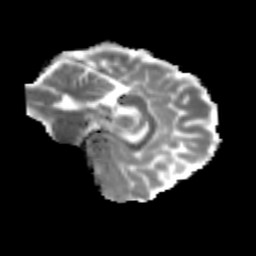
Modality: MD
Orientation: sagittal
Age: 24
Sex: male
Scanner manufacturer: siemens
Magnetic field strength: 3 T
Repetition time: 3.5 s
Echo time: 0.125 s